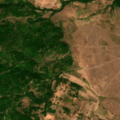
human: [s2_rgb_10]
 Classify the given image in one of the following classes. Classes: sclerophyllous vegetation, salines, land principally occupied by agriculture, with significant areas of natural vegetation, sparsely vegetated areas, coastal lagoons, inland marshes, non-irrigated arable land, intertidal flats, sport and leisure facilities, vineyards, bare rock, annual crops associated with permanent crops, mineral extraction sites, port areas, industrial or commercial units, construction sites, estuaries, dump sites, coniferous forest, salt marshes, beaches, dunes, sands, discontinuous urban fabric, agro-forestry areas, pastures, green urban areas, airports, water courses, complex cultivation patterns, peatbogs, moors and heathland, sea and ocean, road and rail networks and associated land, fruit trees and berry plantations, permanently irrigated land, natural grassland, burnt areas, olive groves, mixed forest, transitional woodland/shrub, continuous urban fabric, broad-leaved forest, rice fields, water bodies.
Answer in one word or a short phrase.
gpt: pastures, complex cultivation patterns, broad-leaved forest